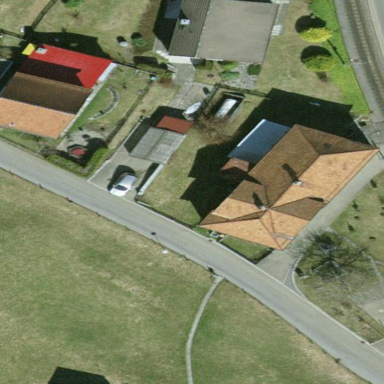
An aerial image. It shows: Restaurant located within house.